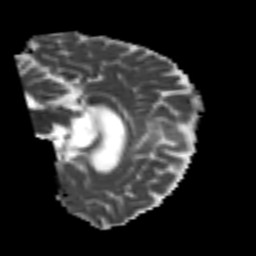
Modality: MD
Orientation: sagittal
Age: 59
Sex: male
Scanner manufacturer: siemens
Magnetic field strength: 3 T
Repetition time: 4.987 s
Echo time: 0.0792 s